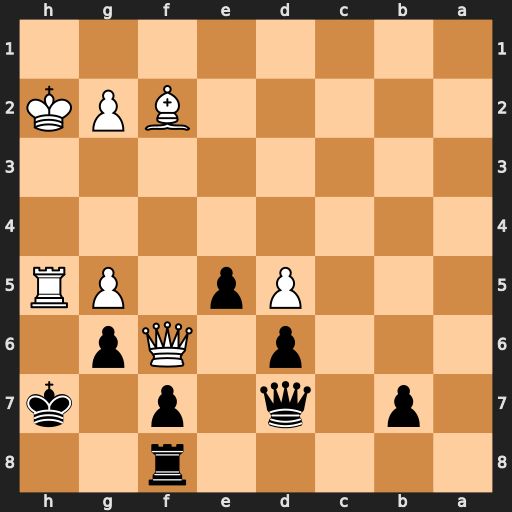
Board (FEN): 5r2/1p1q1p1k/3p1Qp1/3Pp1PR/8/8/5BPK/8
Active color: b
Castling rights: -
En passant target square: -
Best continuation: gxh5 g6+ Kg8